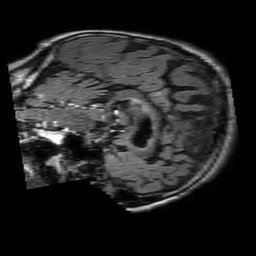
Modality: FLAIR
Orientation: sagittal
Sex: female
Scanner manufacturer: philips
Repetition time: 11 s
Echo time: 0.125 s